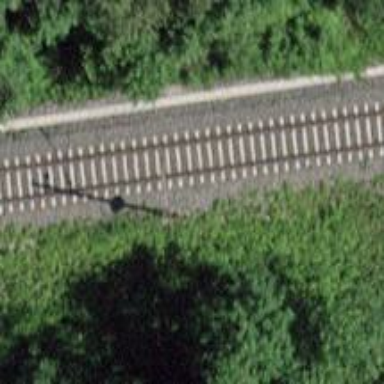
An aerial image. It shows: Railway signal.